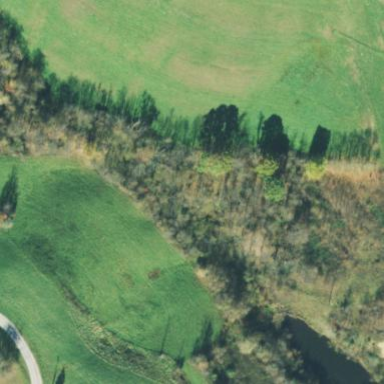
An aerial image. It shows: Serene woodland landscape.